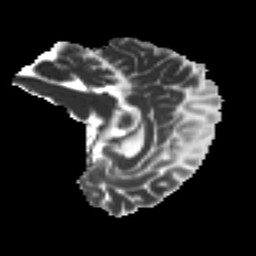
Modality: MD
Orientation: sagittal
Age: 31
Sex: male
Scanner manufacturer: ge
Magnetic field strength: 3 T
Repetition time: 7.8 s
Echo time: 0.0606 s